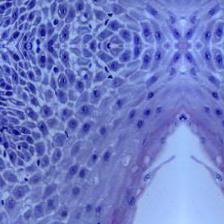
Diagnosis: Normal